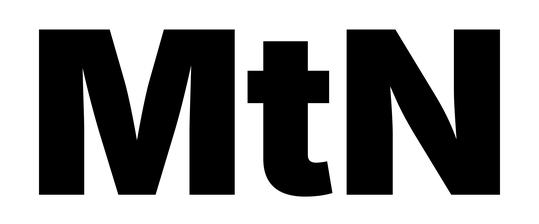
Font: Inter_Black